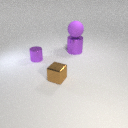
small purple metal cylinder to the left of large purple metal cylinder